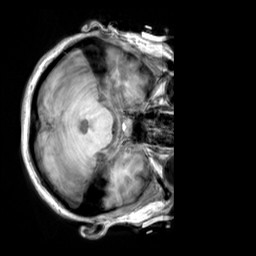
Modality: T1w
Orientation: axial
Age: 24
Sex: female
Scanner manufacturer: siemens
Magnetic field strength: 3 T
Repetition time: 2.3 s
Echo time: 0.00303 s